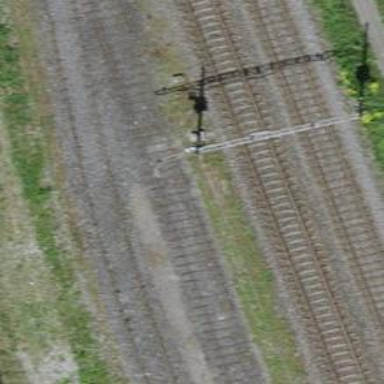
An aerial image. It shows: Single-track railway with electrified contact lines.